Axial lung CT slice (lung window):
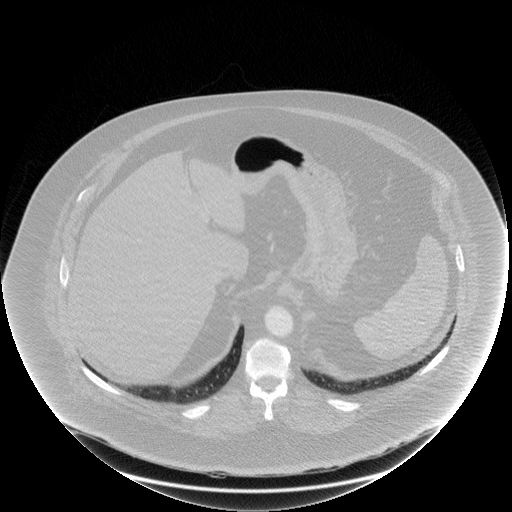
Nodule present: no